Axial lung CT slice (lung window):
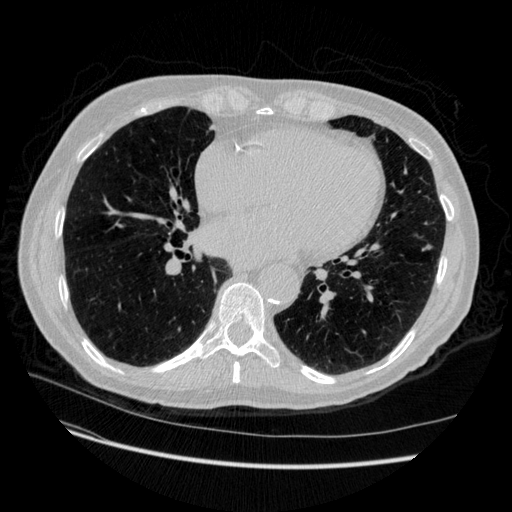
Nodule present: yes
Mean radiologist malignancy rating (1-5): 3.333